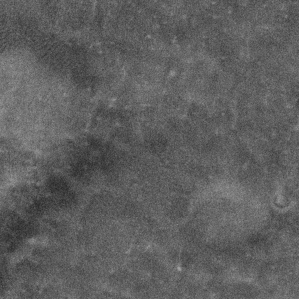
Label: frost